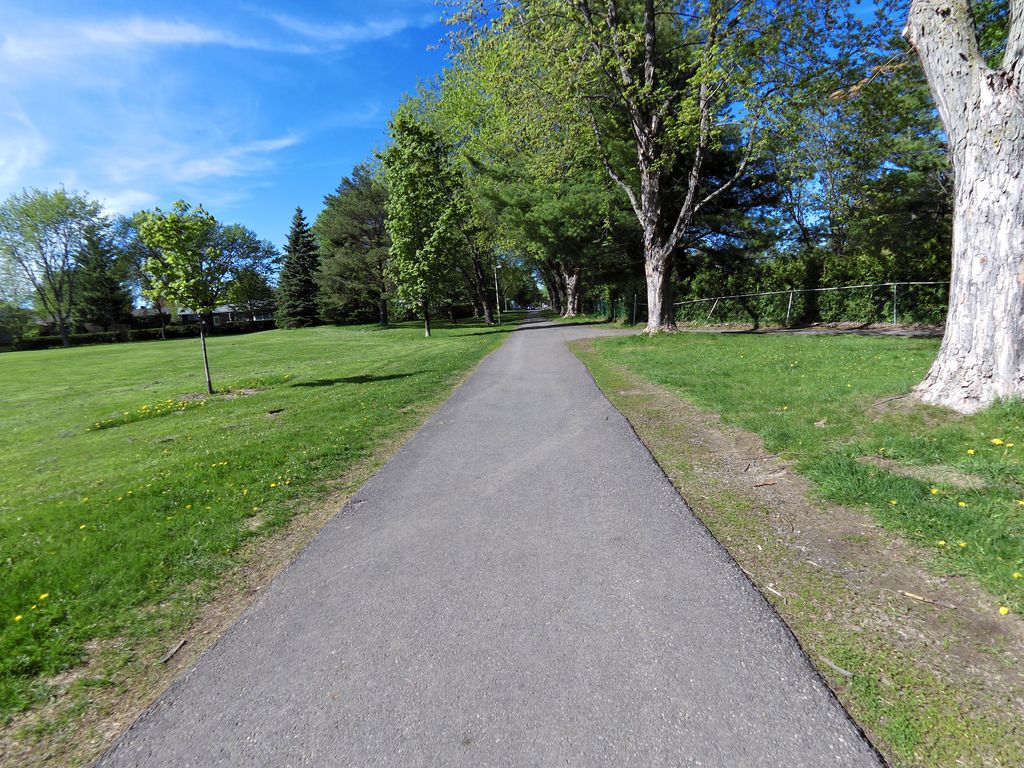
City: ottawa-gatineau